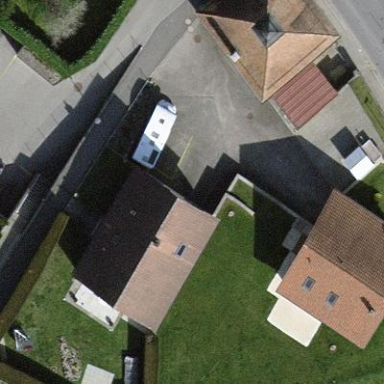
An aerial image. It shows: Simple house.